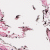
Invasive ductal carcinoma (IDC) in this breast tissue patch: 0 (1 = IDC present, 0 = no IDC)